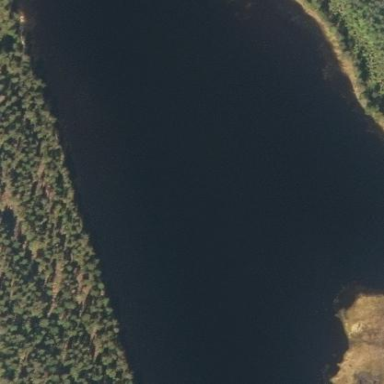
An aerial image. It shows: Lake with natural water.